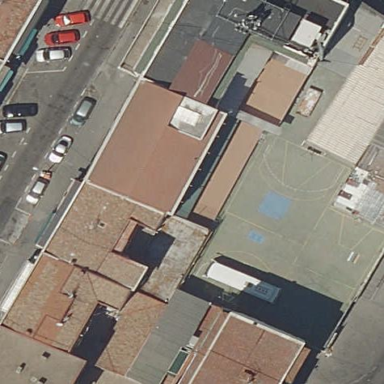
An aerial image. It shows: School.